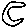
Label: moon